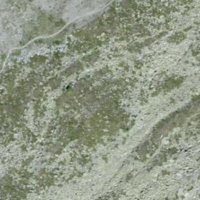
EUNIS habitat code: 31
Species observed at this site:
Empetrum nigrum